Question: I am developing an application in <URL> Windows for mathematics. I want to show these expressions:

Which font do I have to use and how do I display these?
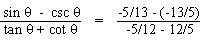
Answer: I achieved by this by following <URL>.